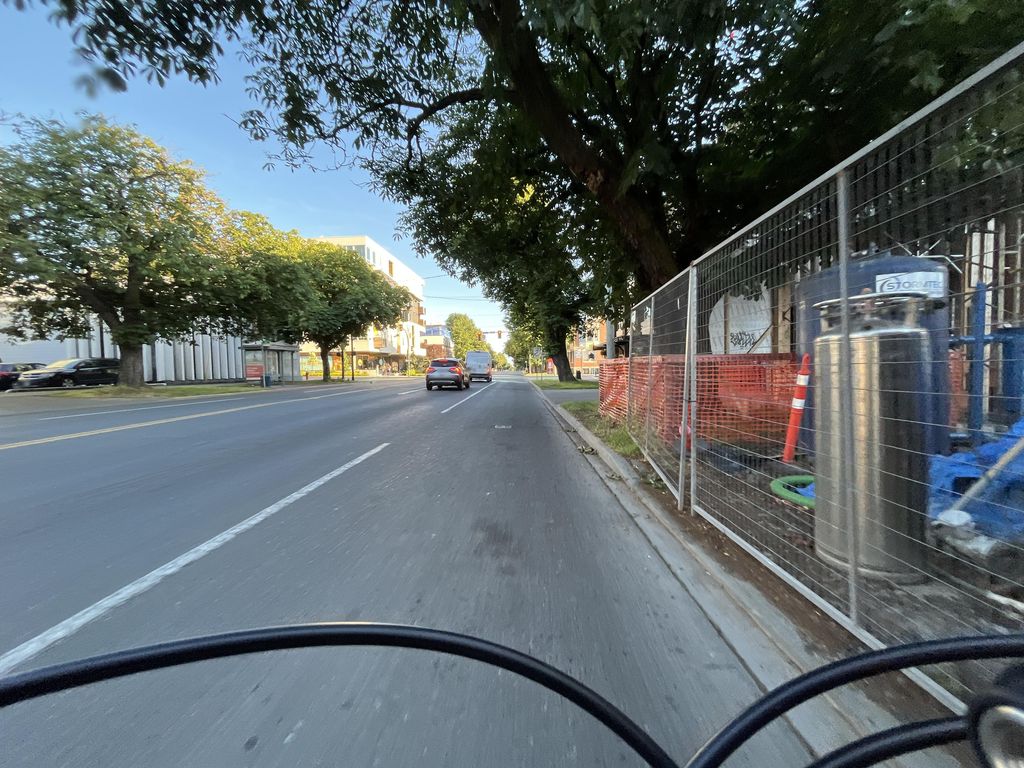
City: victoria